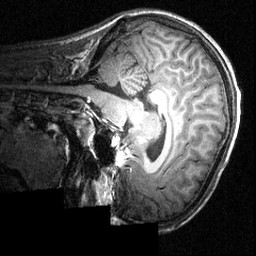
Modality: T1w
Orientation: sagittal
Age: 16
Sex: male
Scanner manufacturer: siemens
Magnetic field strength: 3.951 T
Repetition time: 1.5 s
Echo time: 0.00335 s